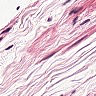
Metastatic tissue present: no